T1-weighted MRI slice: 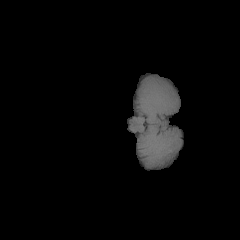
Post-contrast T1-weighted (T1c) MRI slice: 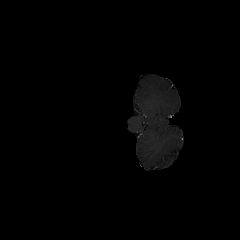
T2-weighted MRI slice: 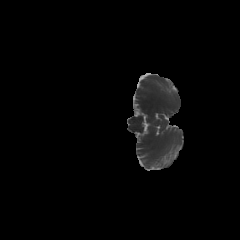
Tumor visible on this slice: no